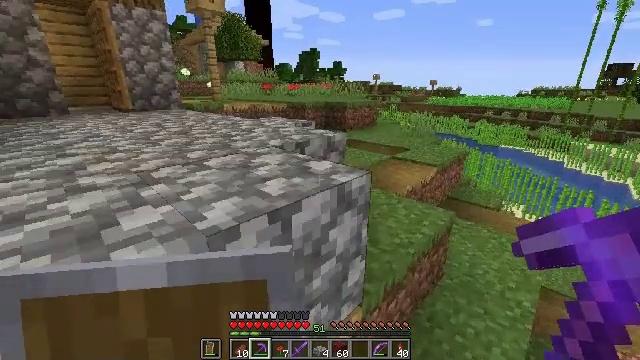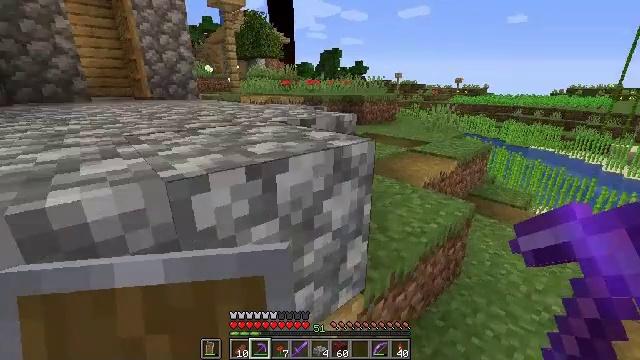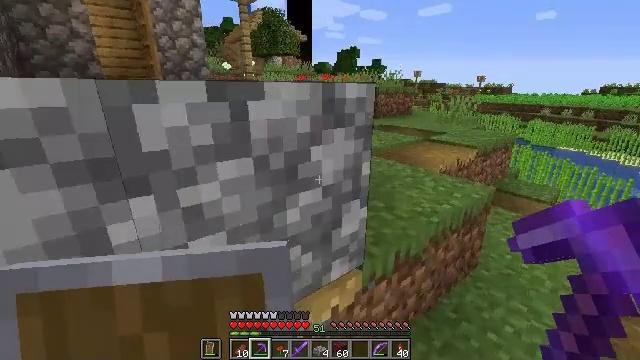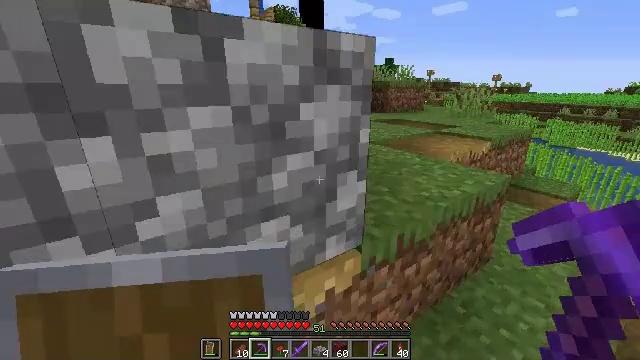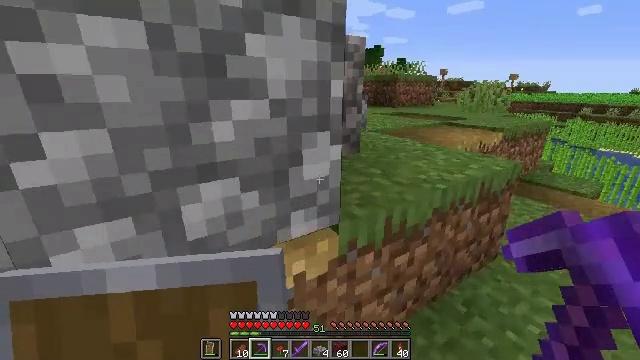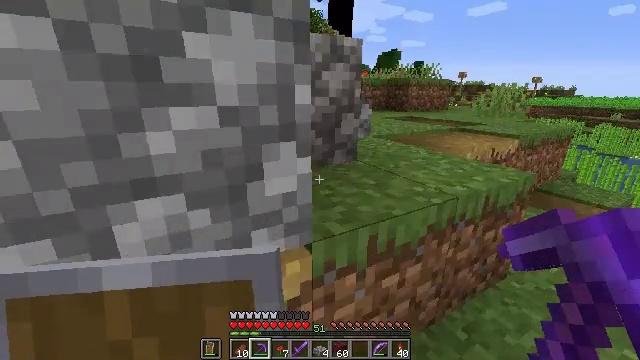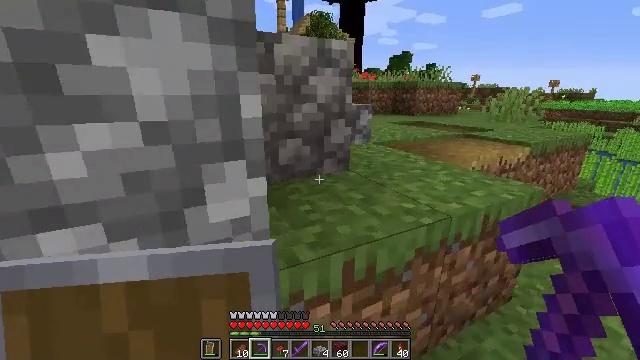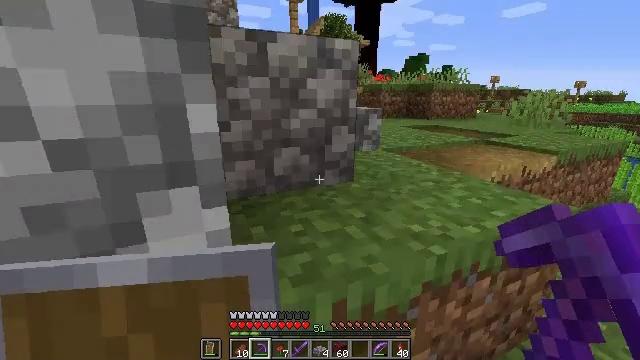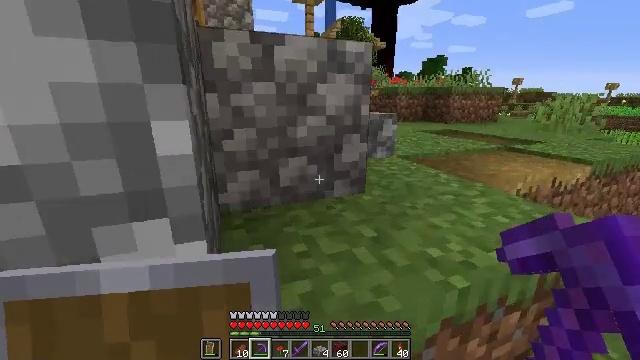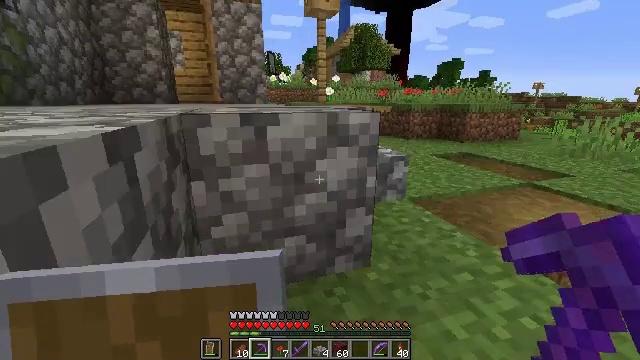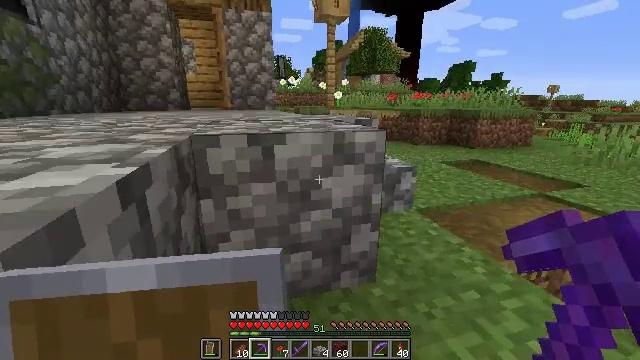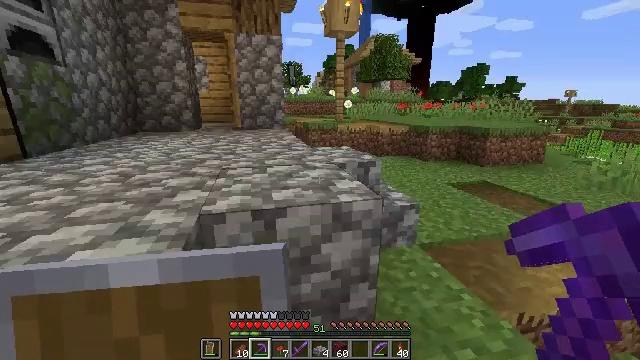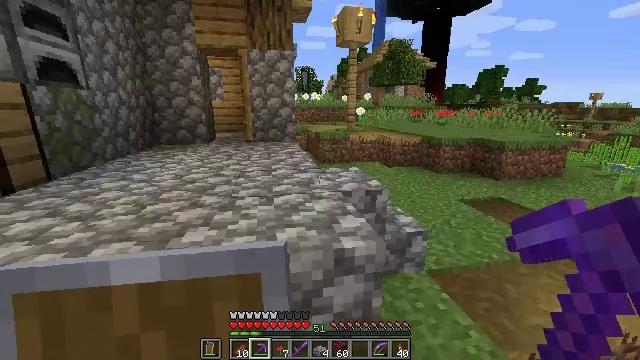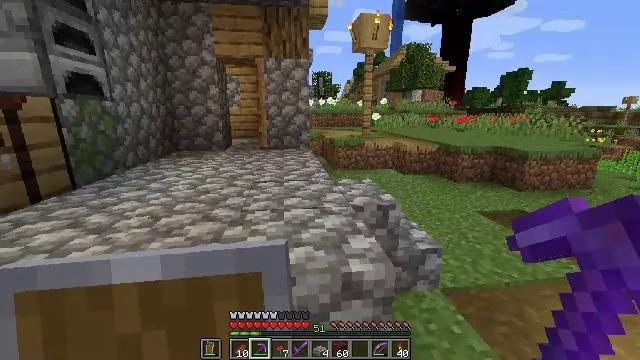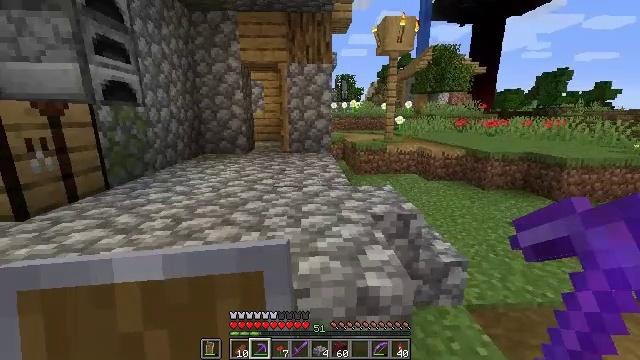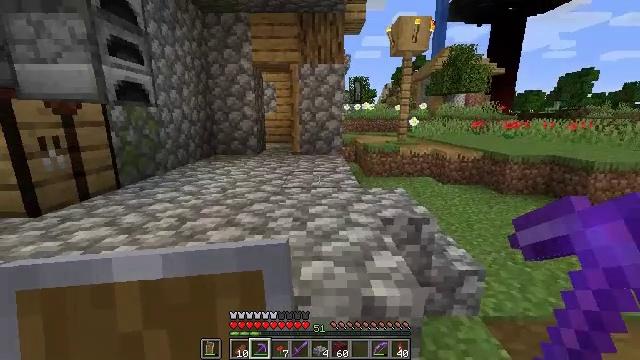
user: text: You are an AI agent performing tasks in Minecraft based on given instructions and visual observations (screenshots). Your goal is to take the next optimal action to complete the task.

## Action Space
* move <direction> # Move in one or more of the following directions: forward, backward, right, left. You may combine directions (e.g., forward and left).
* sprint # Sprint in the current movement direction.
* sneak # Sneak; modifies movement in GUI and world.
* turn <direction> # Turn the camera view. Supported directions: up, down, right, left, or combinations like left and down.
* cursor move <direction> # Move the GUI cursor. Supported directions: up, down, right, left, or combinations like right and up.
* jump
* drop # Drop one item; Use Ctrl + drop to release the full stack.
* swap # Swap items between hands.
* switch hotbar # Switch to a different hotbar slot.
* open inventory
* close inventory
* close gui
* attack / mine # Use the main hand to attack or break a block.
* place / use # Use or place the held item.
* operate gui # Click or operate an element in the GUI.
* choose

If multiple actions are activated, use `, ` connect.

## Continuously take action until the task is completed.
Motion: motion action
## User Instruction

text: Convert gold ingot into gold nugget.
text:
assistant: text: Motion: move forward and move right, turn left
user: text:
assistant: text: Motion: move forward and move right, turn left
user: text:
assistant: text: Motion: move forward and move right, turn left
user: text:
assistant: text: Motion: move forward and move right, turn left
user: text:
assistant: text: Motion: move forward and move right, turn left
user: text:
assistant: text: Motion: move forward, turn left
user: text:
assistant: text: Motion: move forward, turn left
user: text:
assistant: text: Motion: move forward, turn left
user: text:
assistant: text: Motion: move forward, turn left, jump
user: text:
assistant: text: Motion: move forward, turn left, jump
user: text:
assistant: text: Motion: move forward, turn left, jump
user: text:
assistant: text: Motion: move forward, turn left, jump
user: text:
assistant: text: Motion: move forward, turn left, jump
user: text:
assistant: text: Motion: move forward, turn left
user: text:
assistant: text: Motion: move forward, turn left
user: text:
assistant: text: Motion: move forward, turn left
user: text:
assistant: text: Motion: move forward, turn left
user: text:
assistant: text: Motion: move forward, turn left, jump
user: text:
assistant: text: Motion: move forward, turn left, jump
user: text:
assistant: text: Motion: move forward, turn left, jump
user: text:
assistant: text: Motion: move forward, turn left
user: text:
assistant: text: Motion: move forward, turn left
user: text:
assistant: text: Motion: move forward, turn left
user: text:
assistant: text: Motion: move forward
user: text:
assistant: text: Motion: move forward and move right, turn left
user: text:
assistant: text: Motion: move forward and move right, turn left
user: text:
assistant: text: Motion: move forward and move right, turn left and up
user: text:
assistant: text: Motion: move forward and move right, turn left and up
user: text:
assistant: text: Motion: move forward and move right, turn left and up
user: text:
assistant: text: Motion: move forward and move right, turn left and up